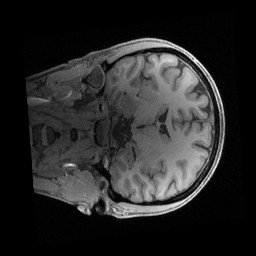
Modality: T1w
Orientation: coronal
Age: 28
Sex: female
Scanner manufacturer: siemens
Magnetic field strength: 3 T
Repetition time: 2.4 s
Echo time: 0.00241 s